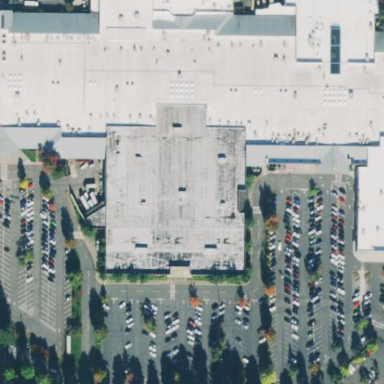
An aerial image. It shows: Department store.